Question: While I am trying to automate the makemytrip website it shows some notification message from google. I don't know how to handle that notification. It shows 'NosuchElementException' while using the web element id from html source code.

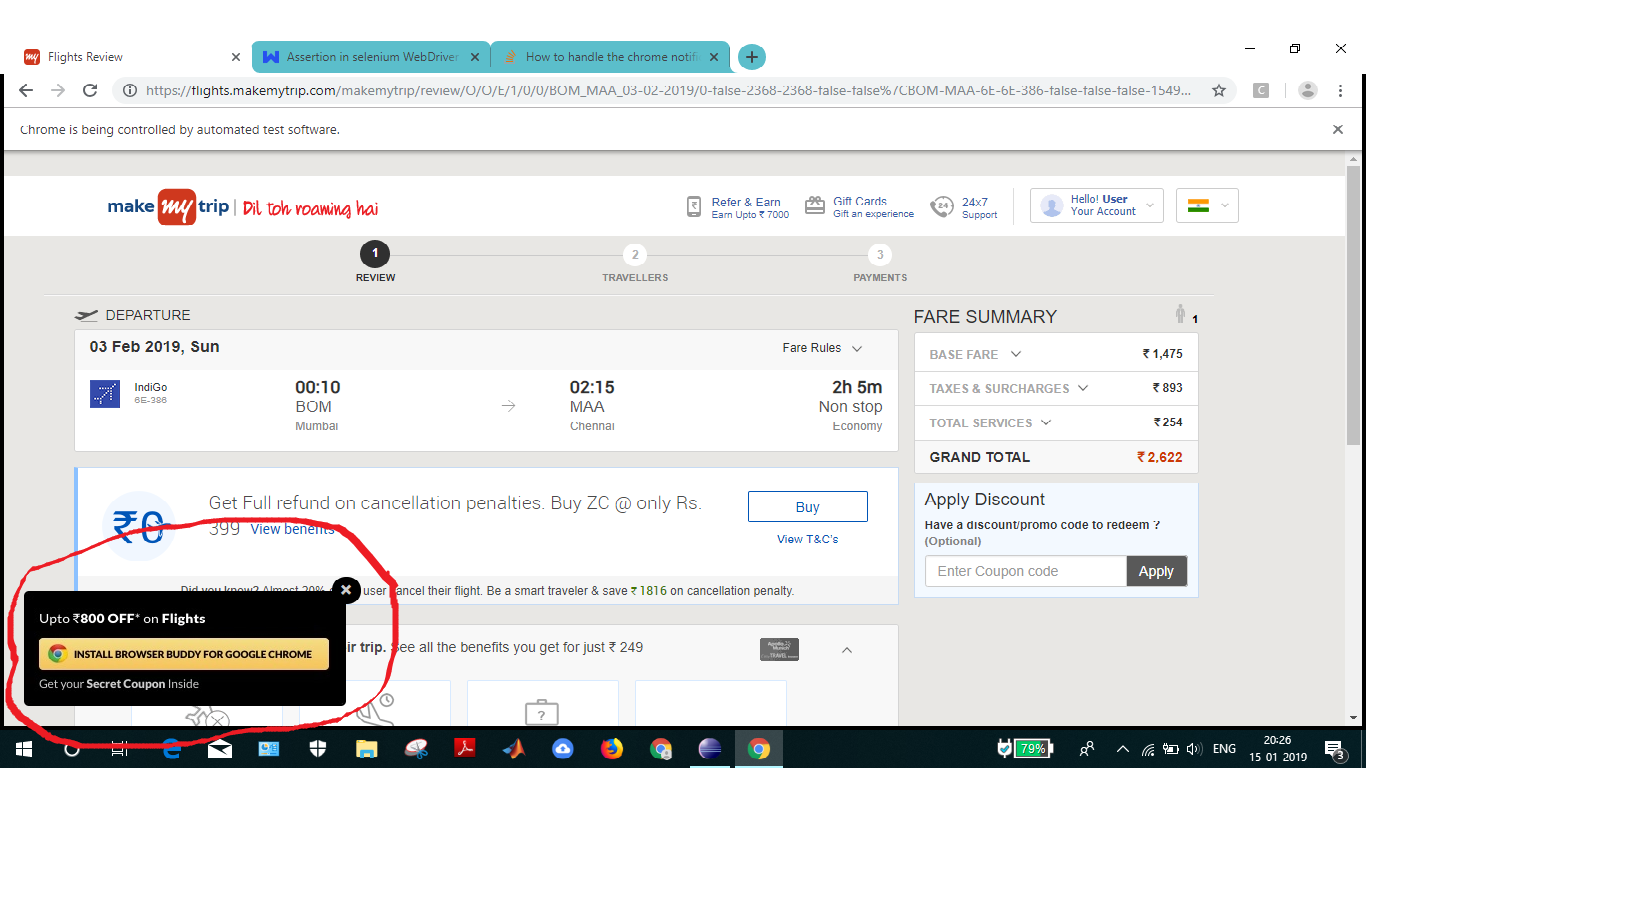
Answer: It is an iFrame hence the 'NosuchElement exception'.
You need to 'switchTo().frame' in your case it should look like this:
'''
driver.switchTo().frame("notification-frame-~5586290a");
'''
After switching into the 'iframe' you can click the buttons there...
In your case, if you want to close it do something like:
'''
driver.FindElementsByXPath('//*[@class="wewidgeticon we_close icon-large"]').click()
'''
If you do not close it but want to go back to the default frame just use:
'''
driver.switchTo().defaultContent();
'''
Hope this helps you!